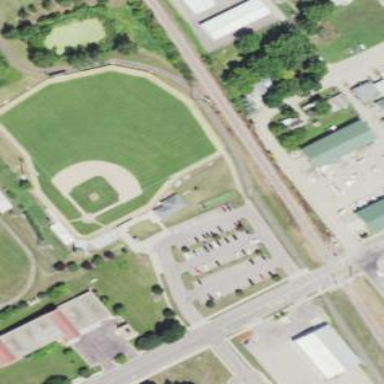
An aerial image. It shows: Baseball pitch for leisure land activities.